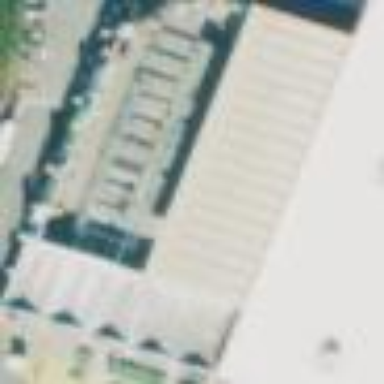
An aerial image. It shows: View of roof of building.